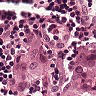
Metastatic tissue present: yes